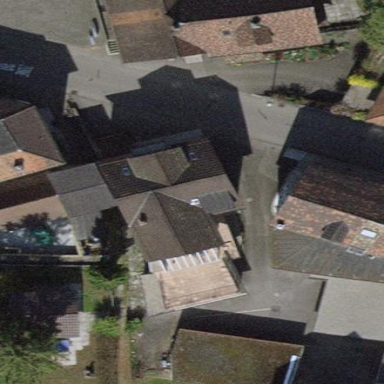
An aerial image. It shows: Building housing clothes shop.